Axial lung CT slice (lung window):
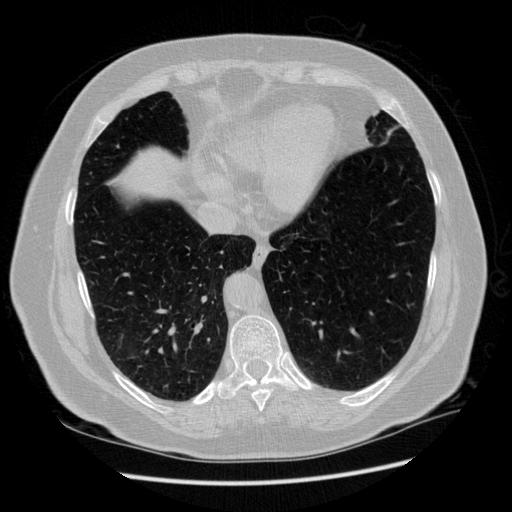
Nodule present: no